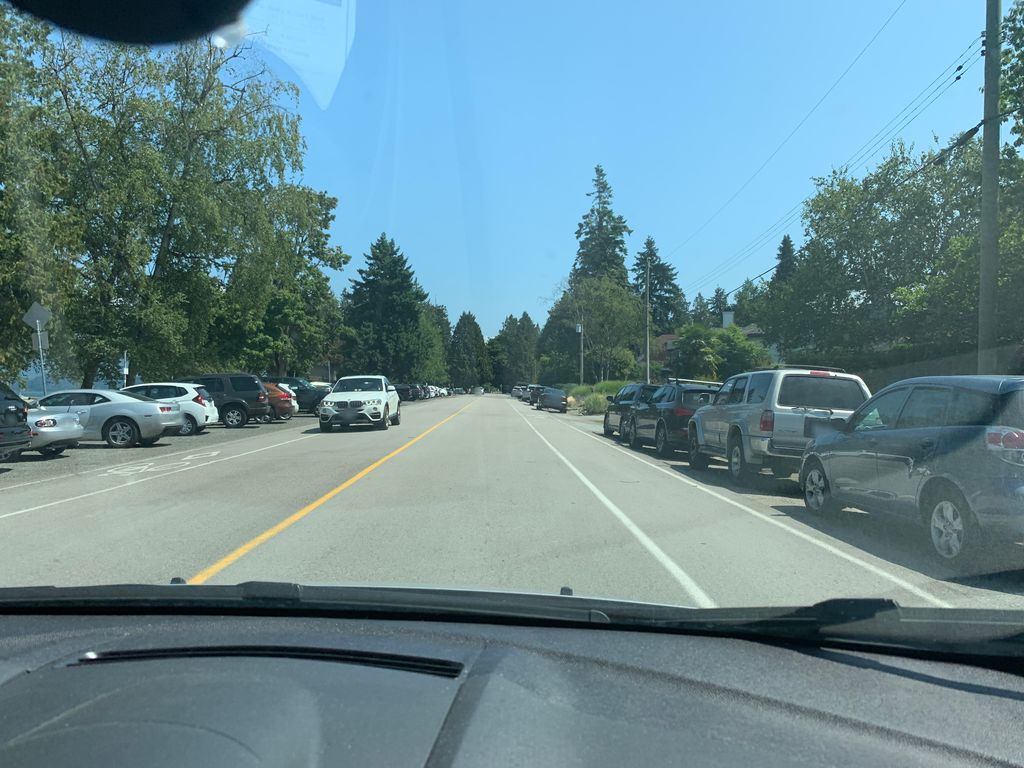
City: vancouver